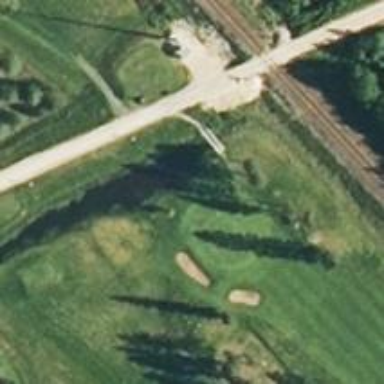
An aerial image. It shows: Path bridge with view of golf course.